Question: I'm looking for an accessible way to define whether a field is meant to accept integer or decimal amounts. The input fields come in two varieties: a simple '<input>' which is meant for decimal values (dollars and cents), and an '<input>' with a trailing ".00" that indicates a whole number is required (dollars only).
Example:

Since the ".00" is not in the '<label>' it won't be read by the screen reader. I've had to use an ugly hack to make it accessible:
'''
<label>Total amount due ($): <span style="display:none;">Please enter dollars and cents</span></label>
<label>Amount owed ($): <span style="display:none;">Please enter a dollar amount</span></label>
'''
(Even though the span is hidden JAWS will read it when the input has focus.)
Some notes:
- - - 'type="number"'
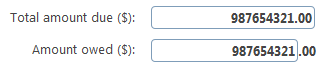
Answer: Why not use the Title attribute. On <input type="text"/> the title attribute is read by JAWS and most other readers. So expanding on DougM's answer something like
'''
<label for="txtTotal">Total amount due ($):
<input type="text" id="txtTotal"
title="Total amount due. Please enter dollars and cents." />
</input>
<label for="txtAmountOwed">Amount Owed($):
<input type="text" id="txtAmountOwed"
title="Amount owed. Please enter a dollar amount." />
</input>
'''
I believe the title will override the label in JAWS and in other readers will read both, thus the duplication of the label text inside the title attribute.